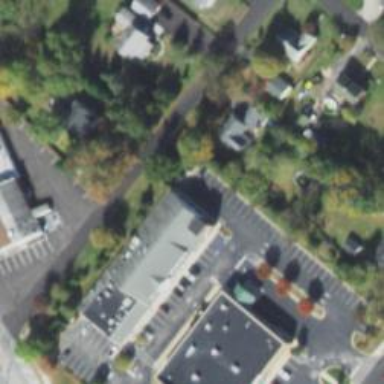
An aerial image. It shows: Veterinary facility.